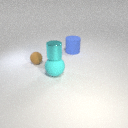
small brown rubber sphere behind large cyan rubber sphere